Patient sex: F
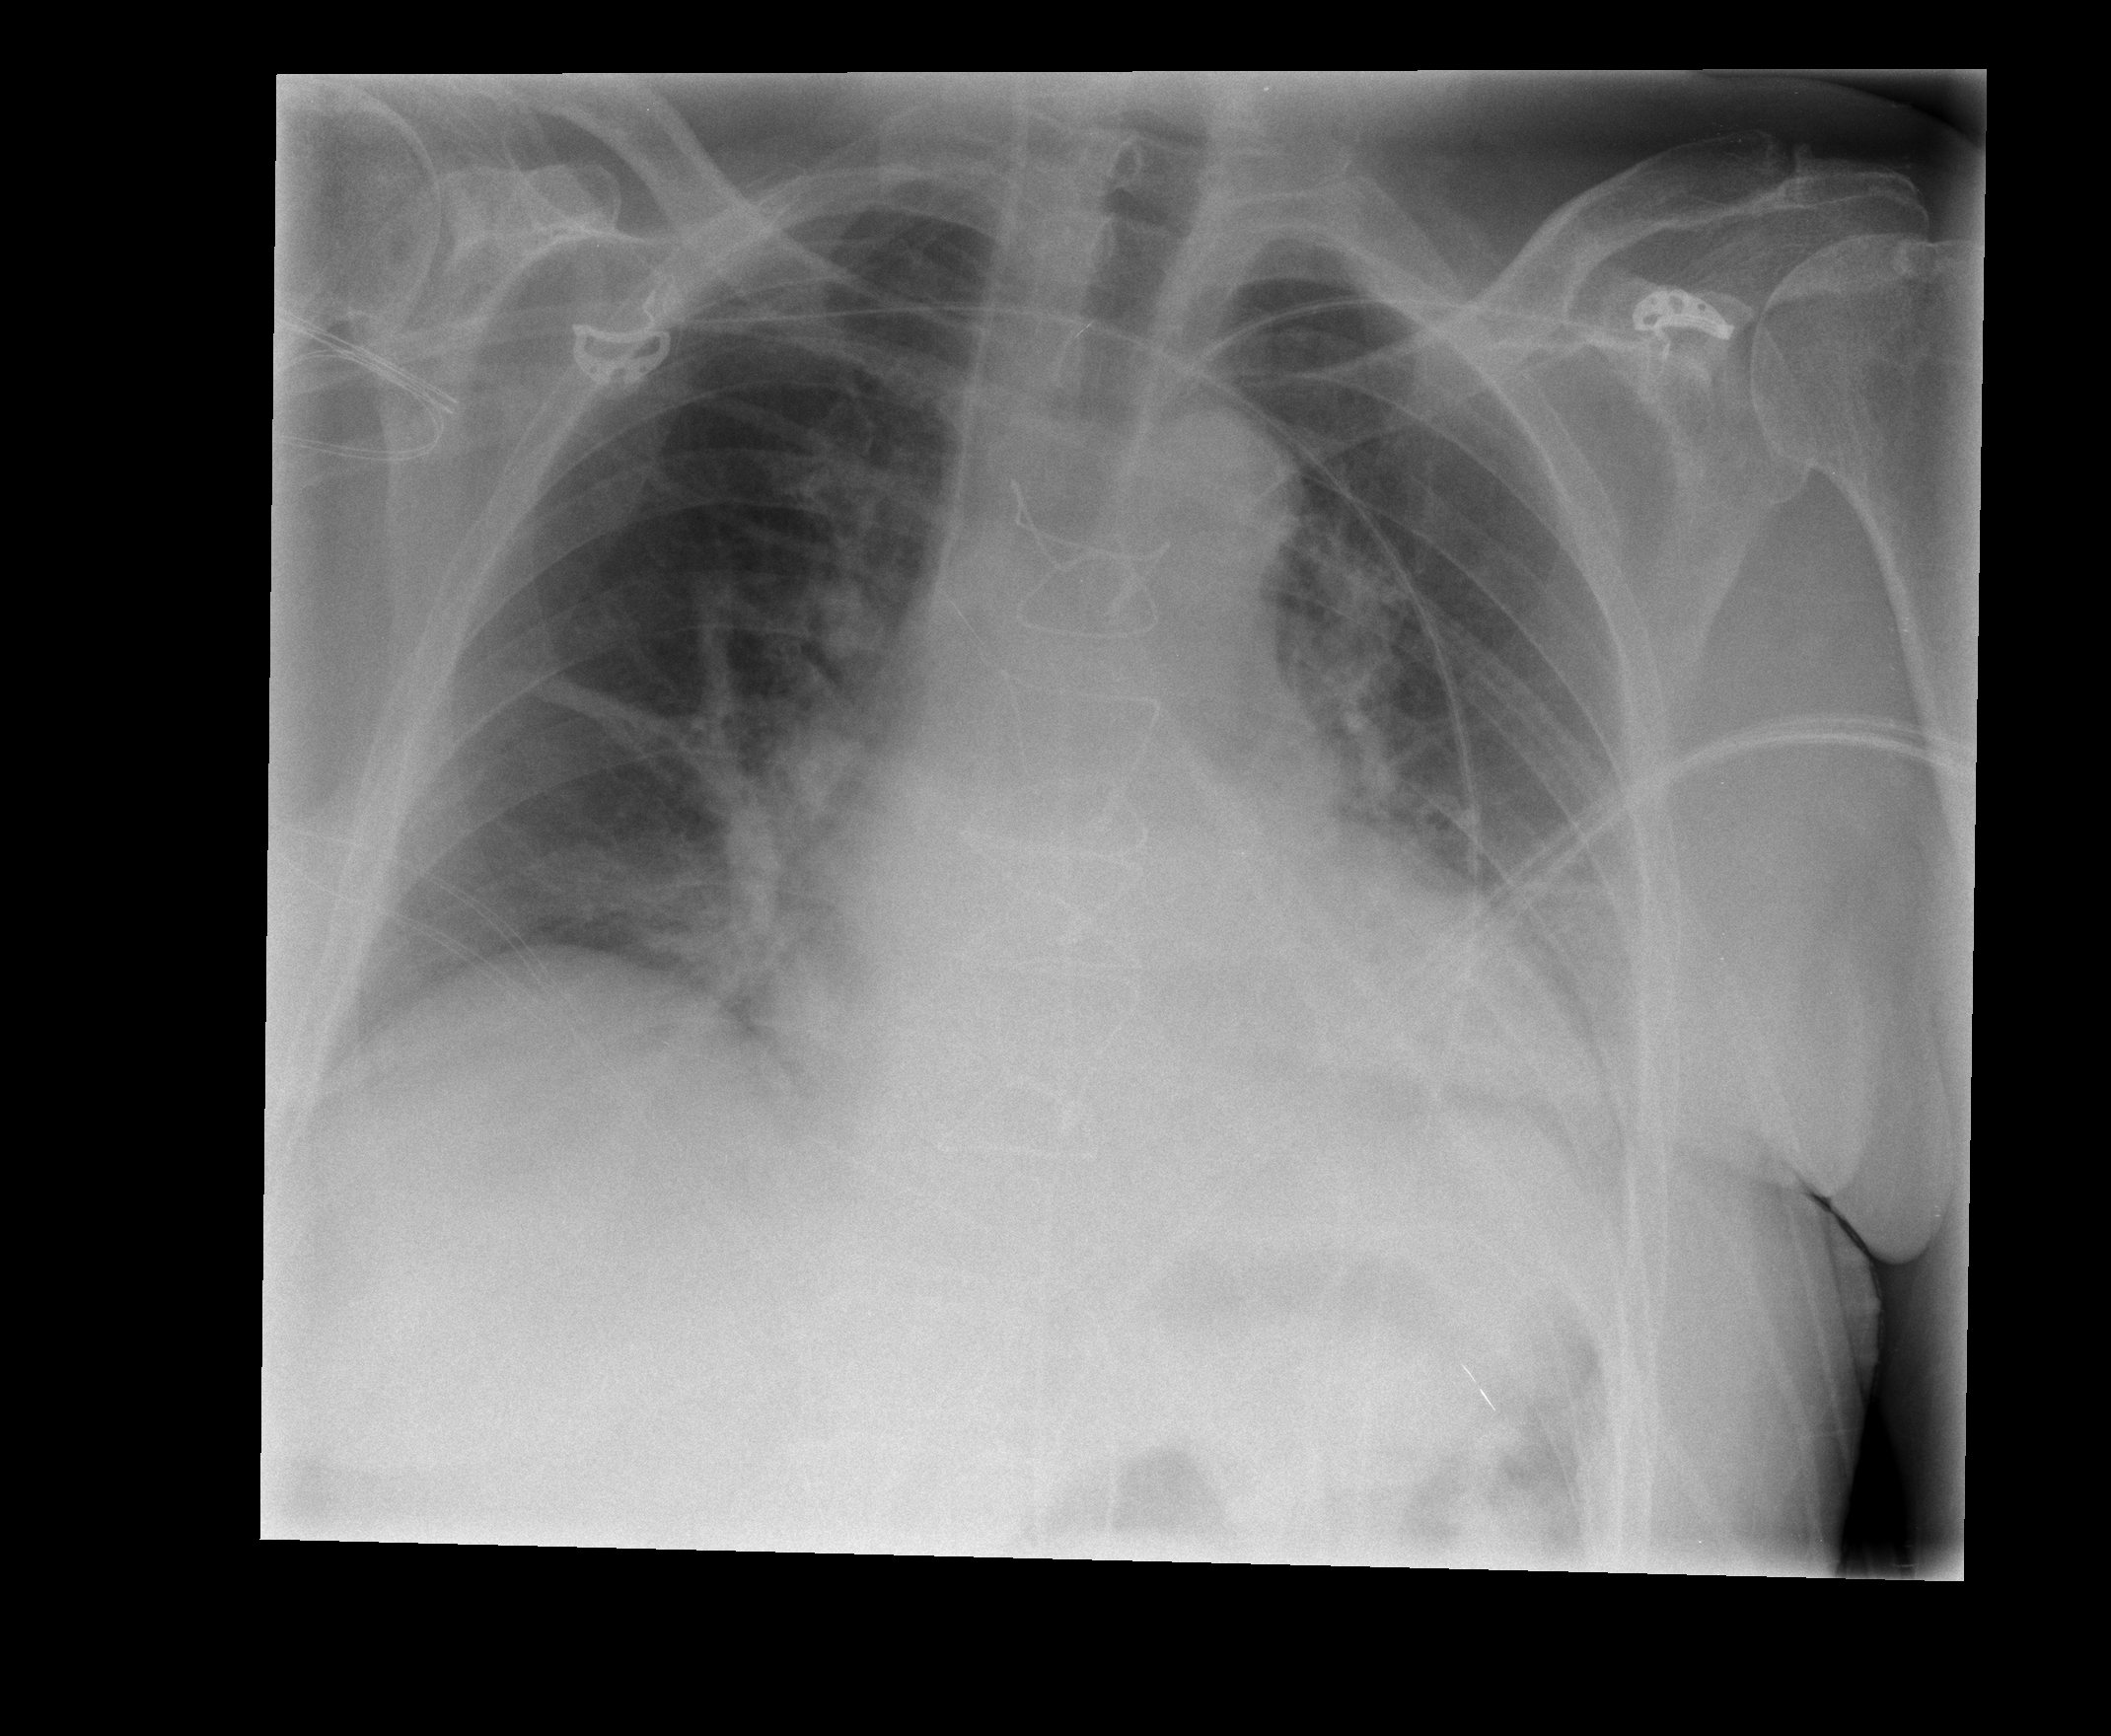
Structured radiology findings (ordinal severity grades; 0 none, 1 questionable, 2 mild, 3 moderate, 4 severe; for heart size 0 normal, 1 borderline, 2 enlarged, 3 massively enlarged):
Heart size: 2
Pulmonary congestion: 2
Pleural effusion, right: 0
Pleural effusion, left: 2
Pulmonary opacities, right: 0
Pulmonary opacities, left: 0
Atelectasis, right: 0
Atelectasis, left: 2